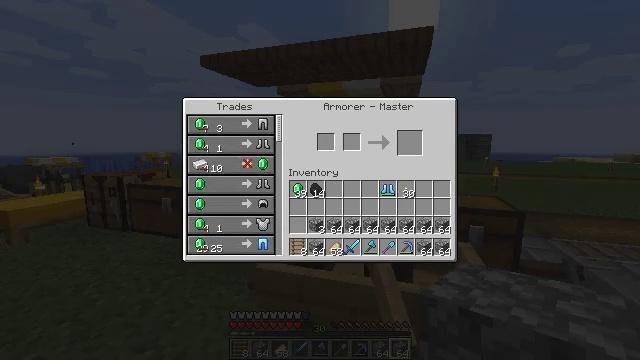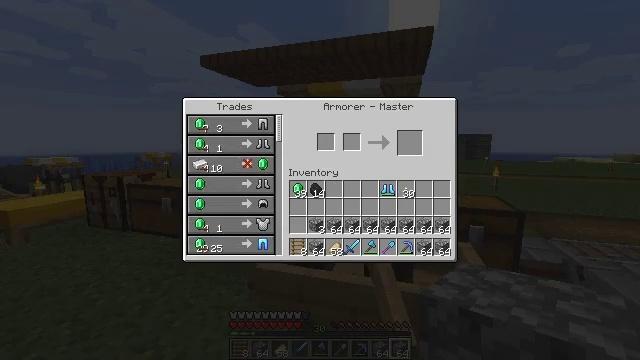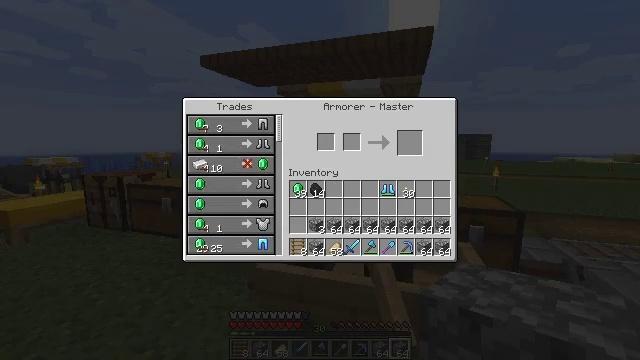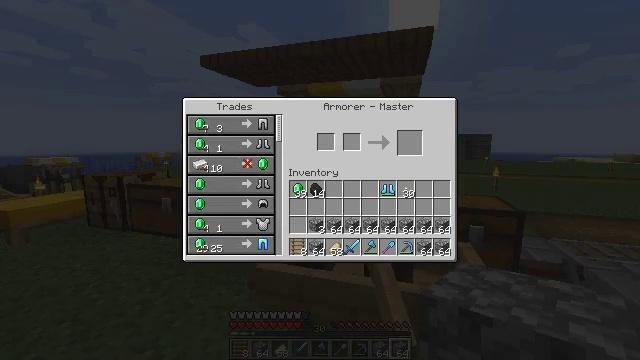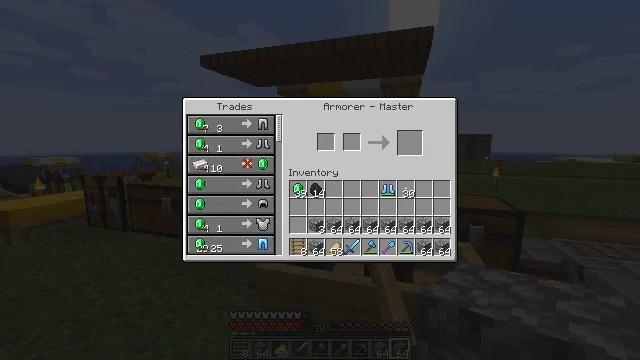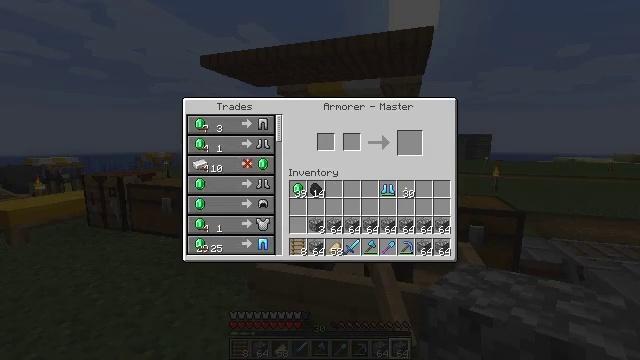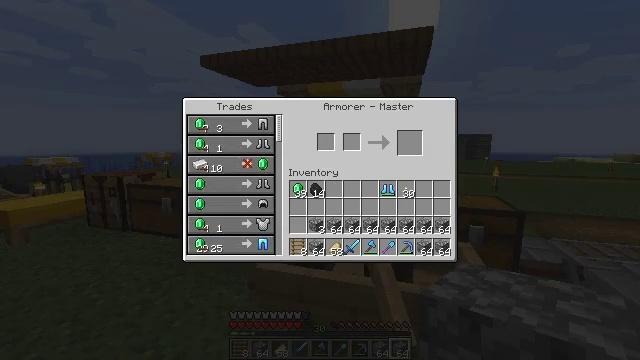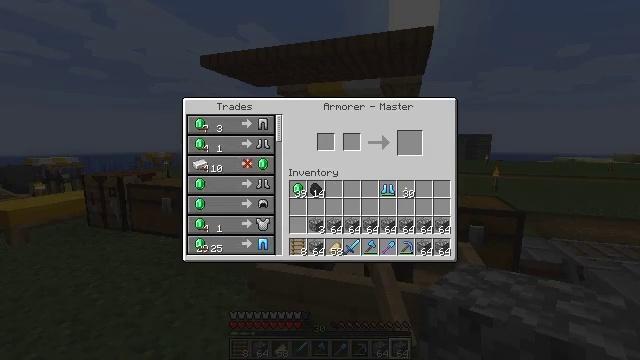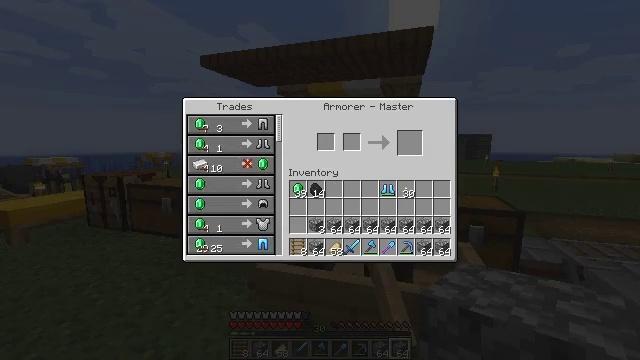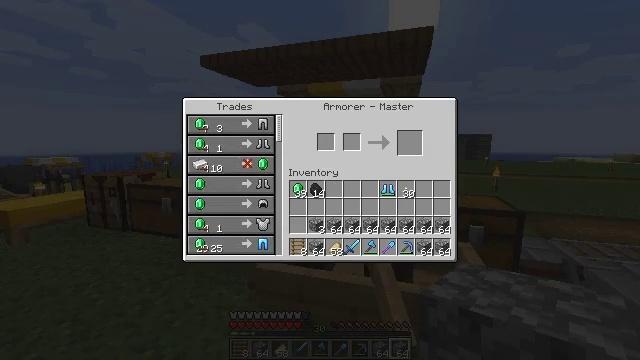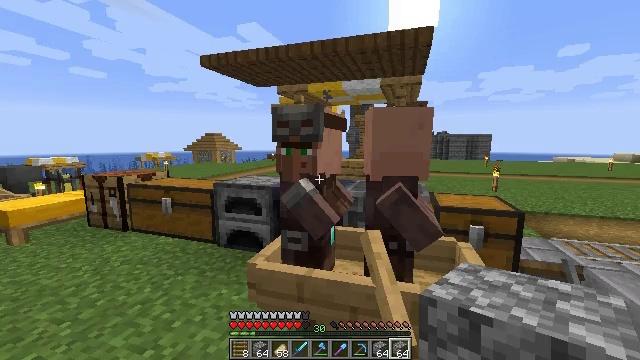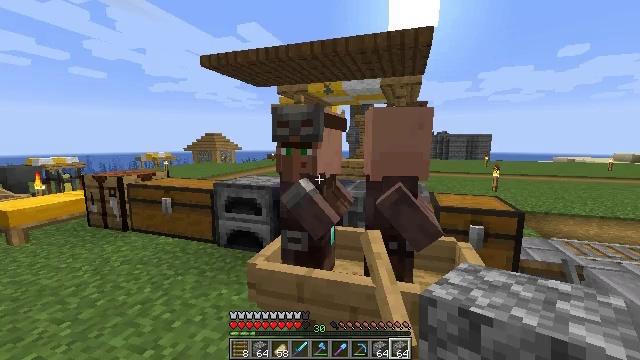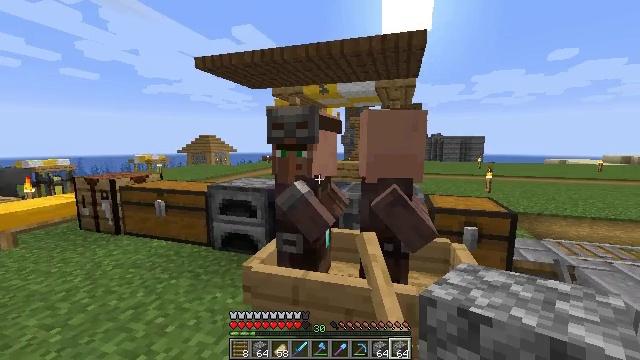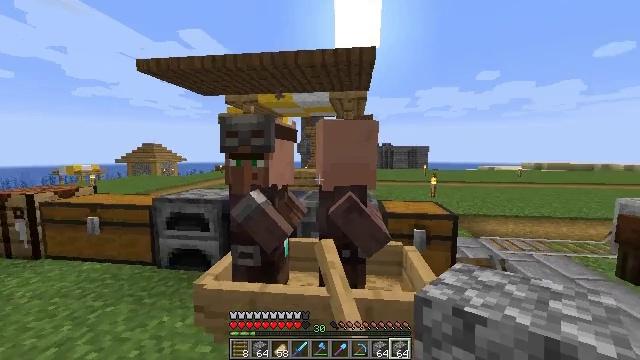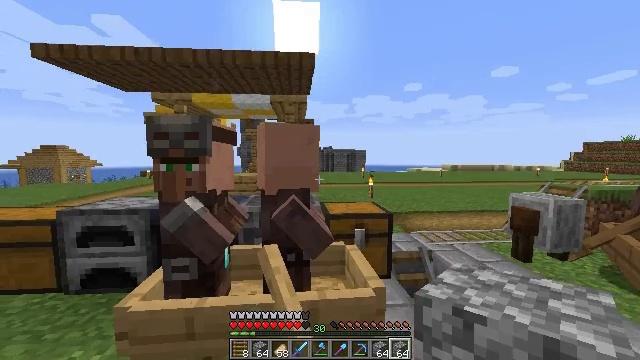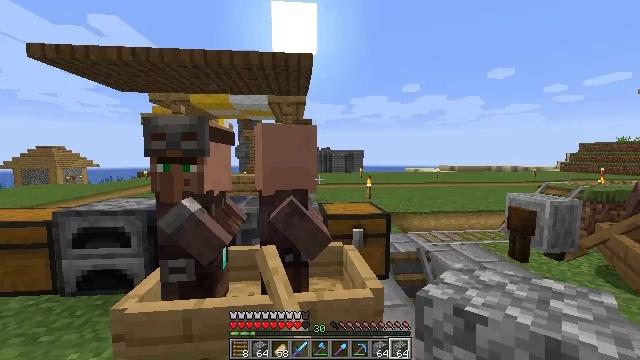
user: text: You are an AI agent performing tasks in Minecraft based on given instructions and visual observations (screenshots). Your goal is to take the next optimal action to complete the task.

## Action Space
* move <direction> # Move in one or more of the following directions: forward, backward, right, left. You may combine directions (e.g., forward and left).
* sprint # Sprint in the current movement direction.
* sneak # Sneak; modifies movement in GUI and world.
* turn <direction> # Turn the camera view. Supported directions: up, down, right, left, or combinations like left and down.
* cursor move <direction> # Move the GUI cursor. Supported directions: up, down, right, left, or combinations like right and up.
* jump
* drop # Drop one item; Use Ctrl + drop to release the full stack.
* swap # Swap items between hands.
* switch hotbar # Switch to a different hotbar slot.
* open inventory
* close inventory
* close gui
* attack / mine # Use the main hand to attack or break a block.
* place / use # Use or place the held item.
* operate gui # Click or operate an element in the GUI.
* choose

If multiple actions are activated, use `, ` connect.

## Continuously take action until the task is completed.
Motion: motion action
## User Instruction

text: Produce a diamond hoe at the crafting table.
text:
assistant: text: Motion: cursor move left
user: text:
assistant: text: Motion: no_op
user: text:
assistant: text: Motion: no_op
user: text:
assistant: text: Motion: no_op
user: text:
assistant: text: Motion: cursor move right
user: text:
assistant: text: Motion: no_op
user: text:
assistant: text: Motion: no_op
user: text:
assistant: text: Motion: no_op
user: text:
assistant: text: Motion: no_op
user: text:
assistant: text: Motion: no_op
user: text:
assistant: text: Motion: close gui
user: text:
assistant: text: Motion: turn right
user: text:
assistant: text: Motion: turn right and up
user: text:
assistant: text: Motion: turn right
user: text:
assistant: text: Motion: no_op
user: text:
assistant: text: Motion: no_op
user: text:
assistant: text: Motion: no_op
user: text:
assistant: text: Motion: no_op
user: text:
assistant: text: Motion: no_op
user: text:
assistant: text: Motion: use / place
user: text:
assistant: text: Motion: use / place
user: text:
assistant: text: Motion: use / place
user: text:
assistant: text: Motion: no_op
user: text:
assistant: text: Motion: no_op
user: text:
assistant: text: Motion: no_op
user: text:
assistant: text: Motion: no_op
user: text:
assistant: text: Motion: turn left
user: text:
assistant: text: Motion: turn left
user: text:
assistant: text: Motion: no_op
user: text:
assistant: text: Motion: no_op